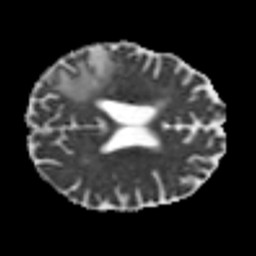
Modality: MD
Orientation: axial
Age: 78
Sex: female
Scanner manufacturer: siemens
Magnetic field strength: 3 T
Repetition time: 7.3 s
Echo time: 0.087 s